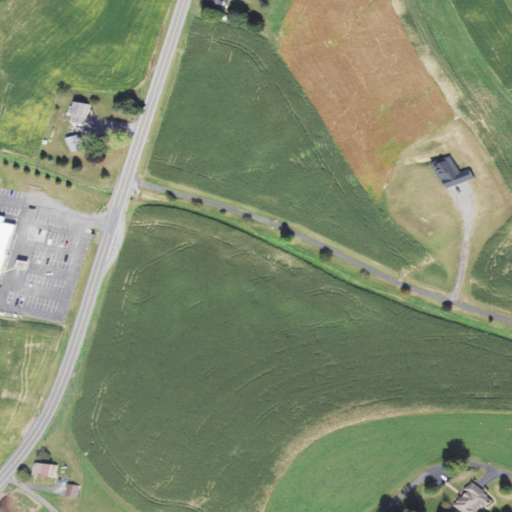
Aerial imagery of valley in Pennsylvania named White Oak Hollow containing cultivated crops, open development, low intensity development, medium intensity development, pasture, and high intensity development